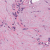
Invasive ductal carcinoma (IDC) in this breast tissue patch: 1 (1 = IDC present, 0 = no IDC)